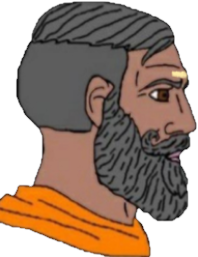
Label: 4_Yes_Chad